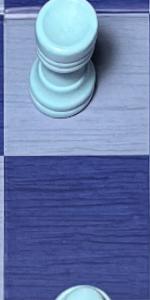
Label: Empty